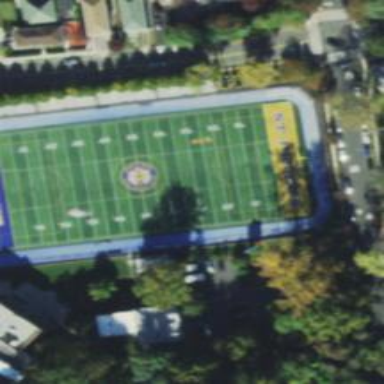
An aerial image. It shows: Pitch for American football with artificial turf surface.